Interaction volume radius: 5 \u00c5
Interaction volume height: 50 \u00c5
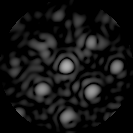
Disorder parameter: 0.2043